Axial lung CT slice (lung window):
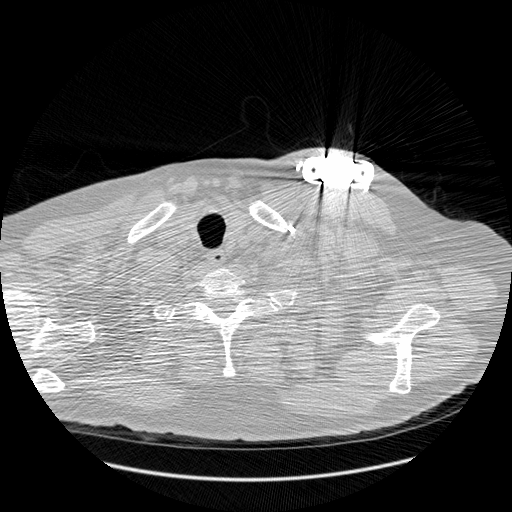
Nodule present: no